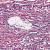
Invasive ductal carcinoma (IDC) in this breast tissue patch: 1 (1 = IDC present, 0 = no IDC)